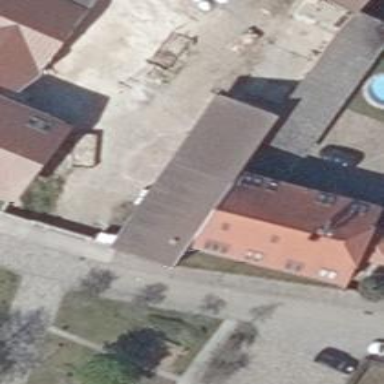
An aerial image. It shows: Detached building.